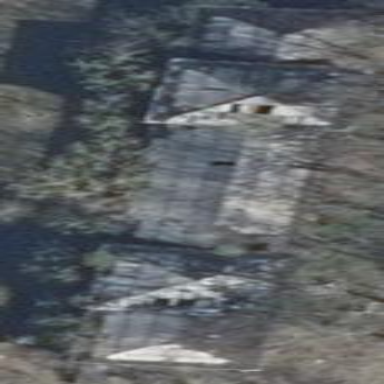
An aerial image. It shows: Ruins of building.